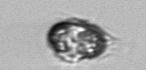
Label: Mesodinium